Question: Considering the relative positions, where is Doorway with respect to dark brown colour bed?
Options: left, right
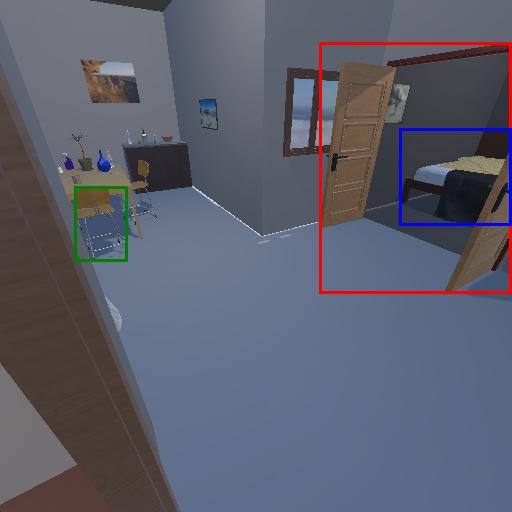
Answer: left